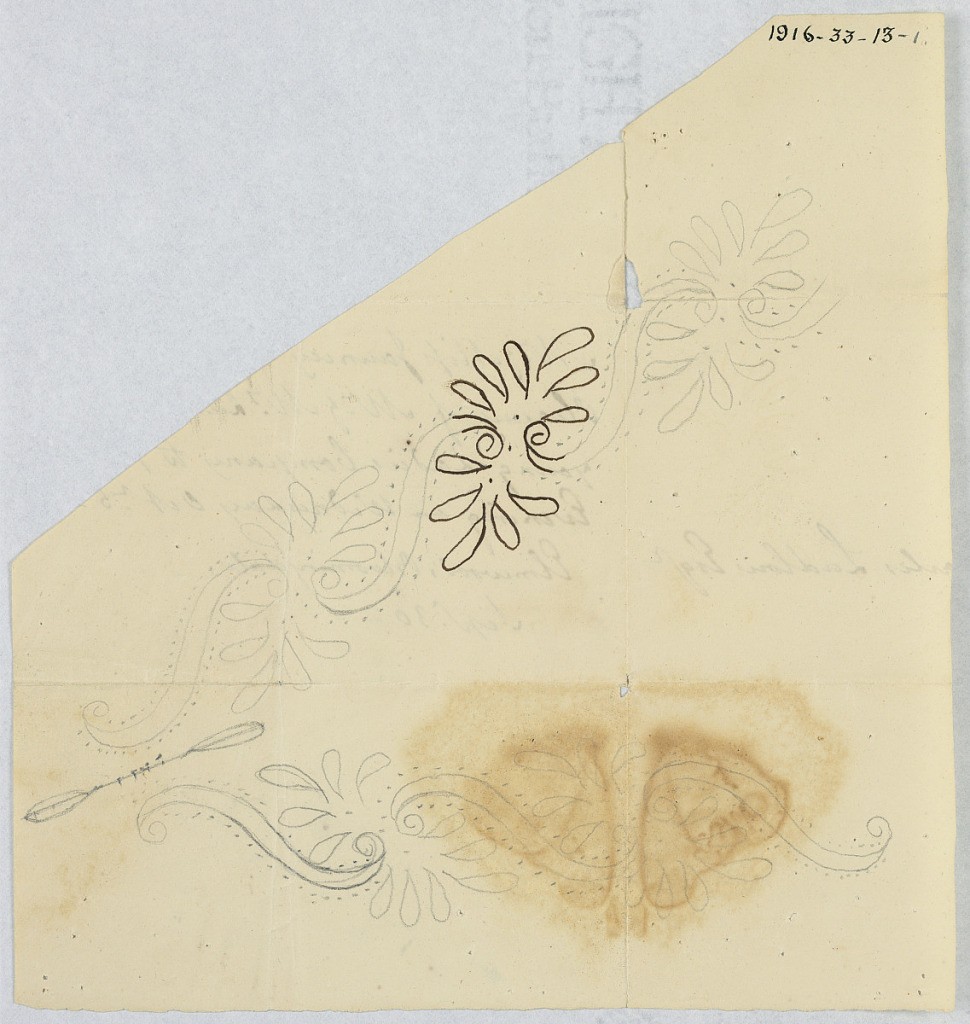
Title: Design for Embroidery Pattern
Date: before 1916
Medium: Graphite, brush and ink on paper
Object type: Drawing
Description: Embroidery pattern